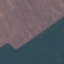
Land use / land cover class: AnnualCrop